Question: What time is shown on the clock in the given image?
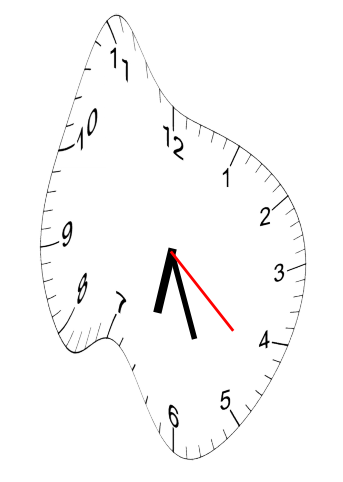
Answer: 06:26:22